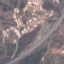
Land use / land cover: Highway